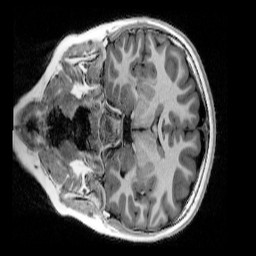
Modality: UNIT1_denoised
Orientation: coronal
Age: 9
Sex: female
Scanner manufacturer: siemens
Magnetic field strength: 3 T
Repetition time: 4 s
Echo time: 0.00303 s